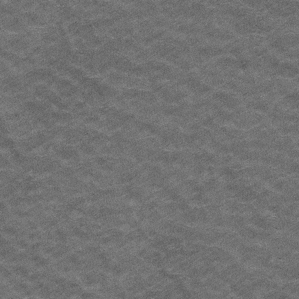
Label: frost